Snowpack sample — Buffalo Mountain, Silverthorne, Colorado, USA (2/22/26, 2:02 PM MST)
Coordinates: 39.622, -106.113
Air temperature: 33 °F
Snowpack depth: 63 cm
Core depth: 20 cm
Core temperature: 23 °F
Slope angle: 11°, slope face: 116°
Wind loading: low
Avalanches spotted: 0
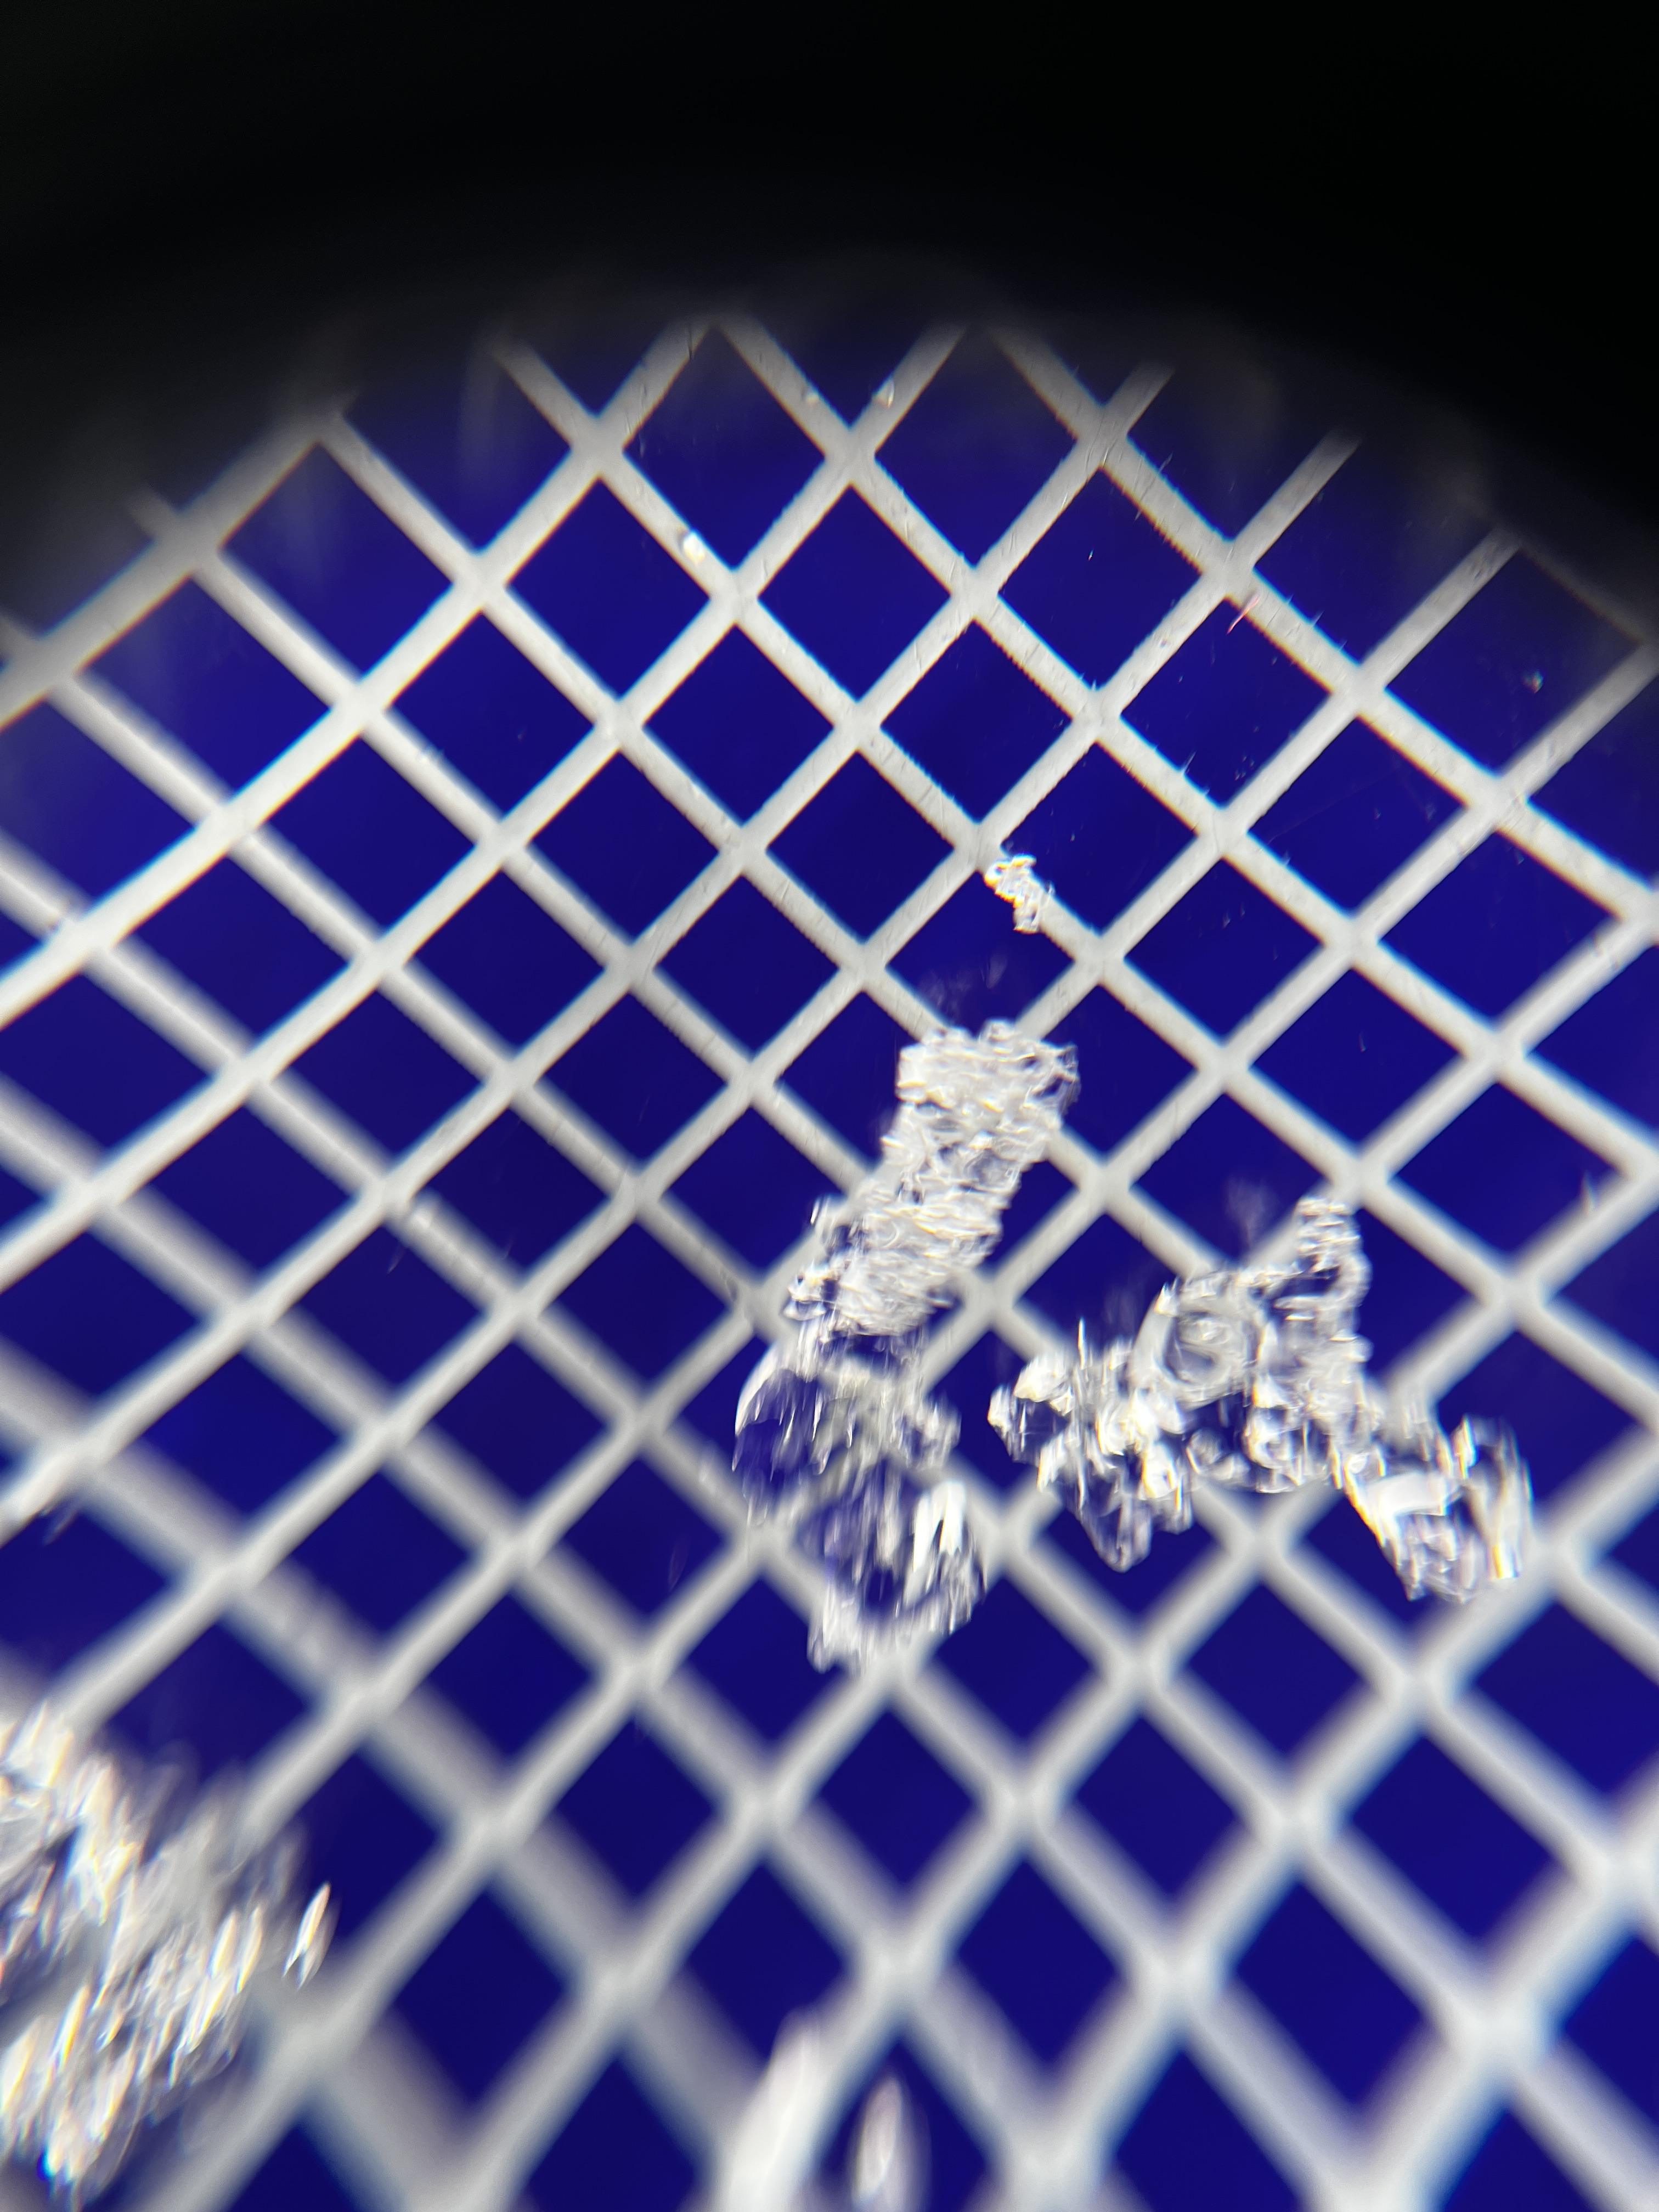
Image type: magnified_profile
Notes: In a firebreak similar to site 1, minimal wind loading with no spotted avalanches (not many faces in view though)